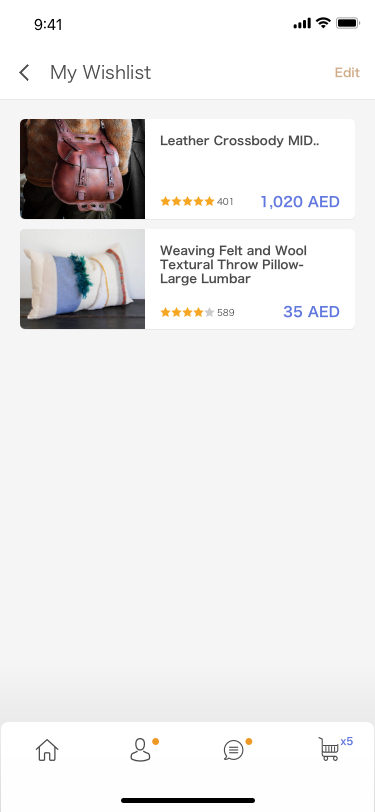
Text in this UI design:
Leather Crossbody MID..
401
1,020 AED
589
Weaving Felt and Wool Textural Throw Pillow- Large Lumbar
35 AED
My Wishlist
Edit